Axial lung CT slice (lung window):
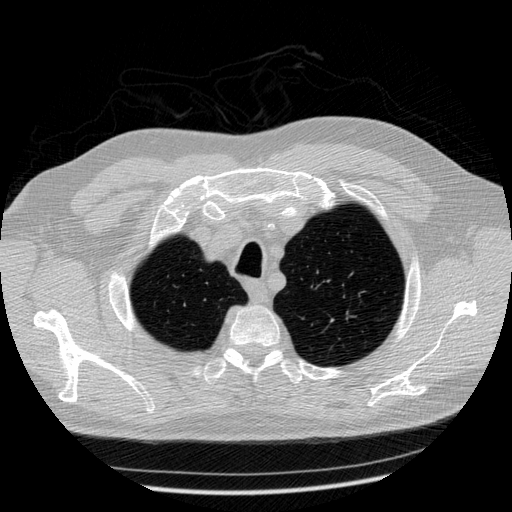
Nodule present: no